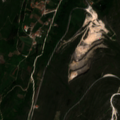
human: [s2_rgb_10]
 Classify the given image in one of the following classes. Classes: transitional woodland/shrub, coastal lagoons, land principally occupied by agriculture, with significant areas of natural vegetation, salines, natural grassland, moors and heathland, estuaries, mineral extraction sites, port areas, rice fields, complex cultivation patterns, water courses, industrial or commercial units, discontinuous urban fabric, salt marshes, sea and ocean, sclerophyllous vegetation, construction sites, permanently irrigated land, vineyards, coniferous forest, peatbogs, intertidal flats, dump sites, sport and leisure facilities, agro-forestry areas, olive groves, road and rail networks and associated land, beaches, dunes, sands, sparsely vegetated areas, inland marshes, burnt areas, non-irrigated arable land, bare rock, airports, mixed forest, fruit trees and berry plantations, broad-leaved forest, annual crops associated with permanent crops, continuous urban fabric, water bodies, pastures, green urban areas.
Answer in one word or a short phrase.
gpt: complex cultivation patterns, natural grassland, sclerophyllous vegetation